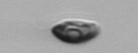
Label: Cryptophyta